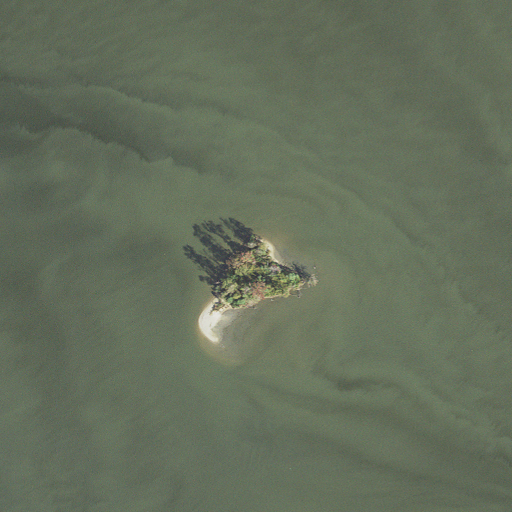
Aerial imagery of island in Maryland named Flat Island containing only open water